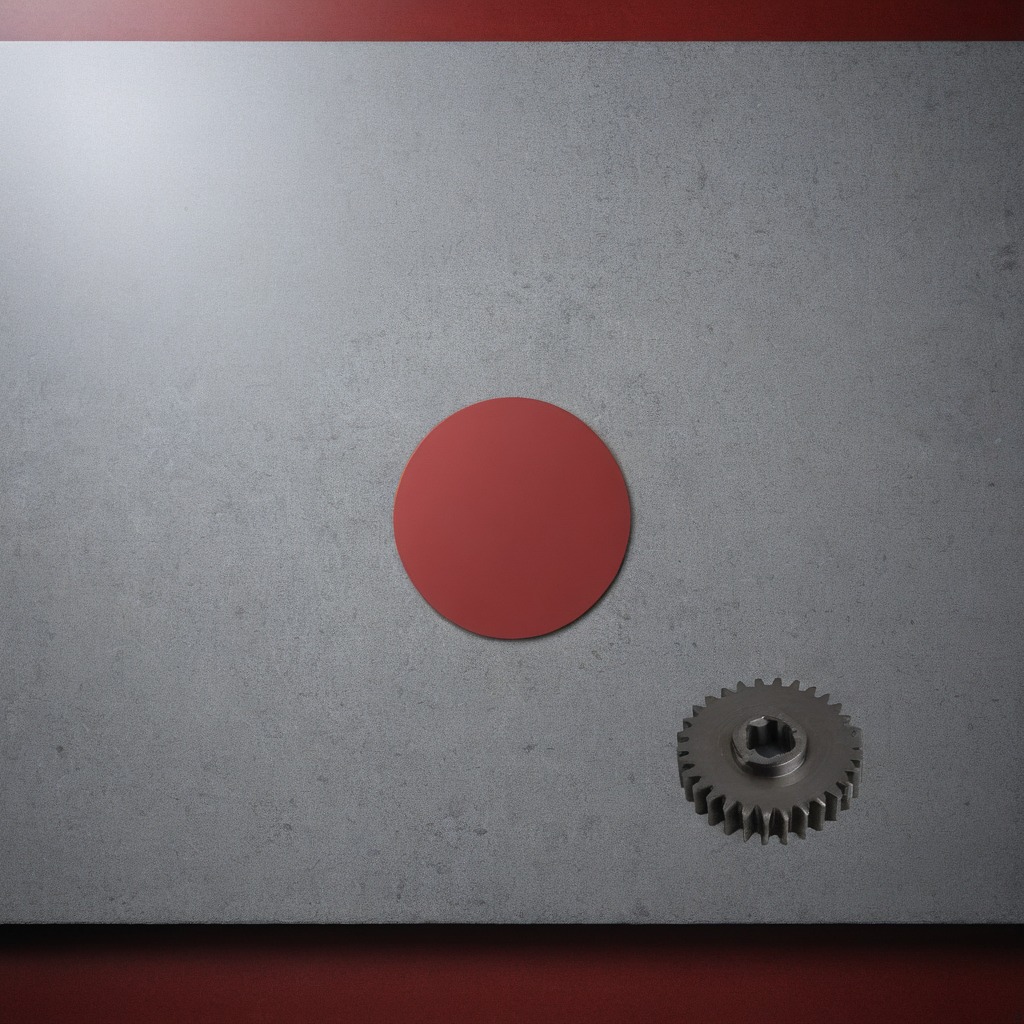
A steel gear with teeth is lying on the clean granite tabletop covered with a red rubber mat inside a workshop under bright overhead lighting crisp shadows high clarity worn but beneath the mat